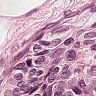
Metastatic tissue present: yes